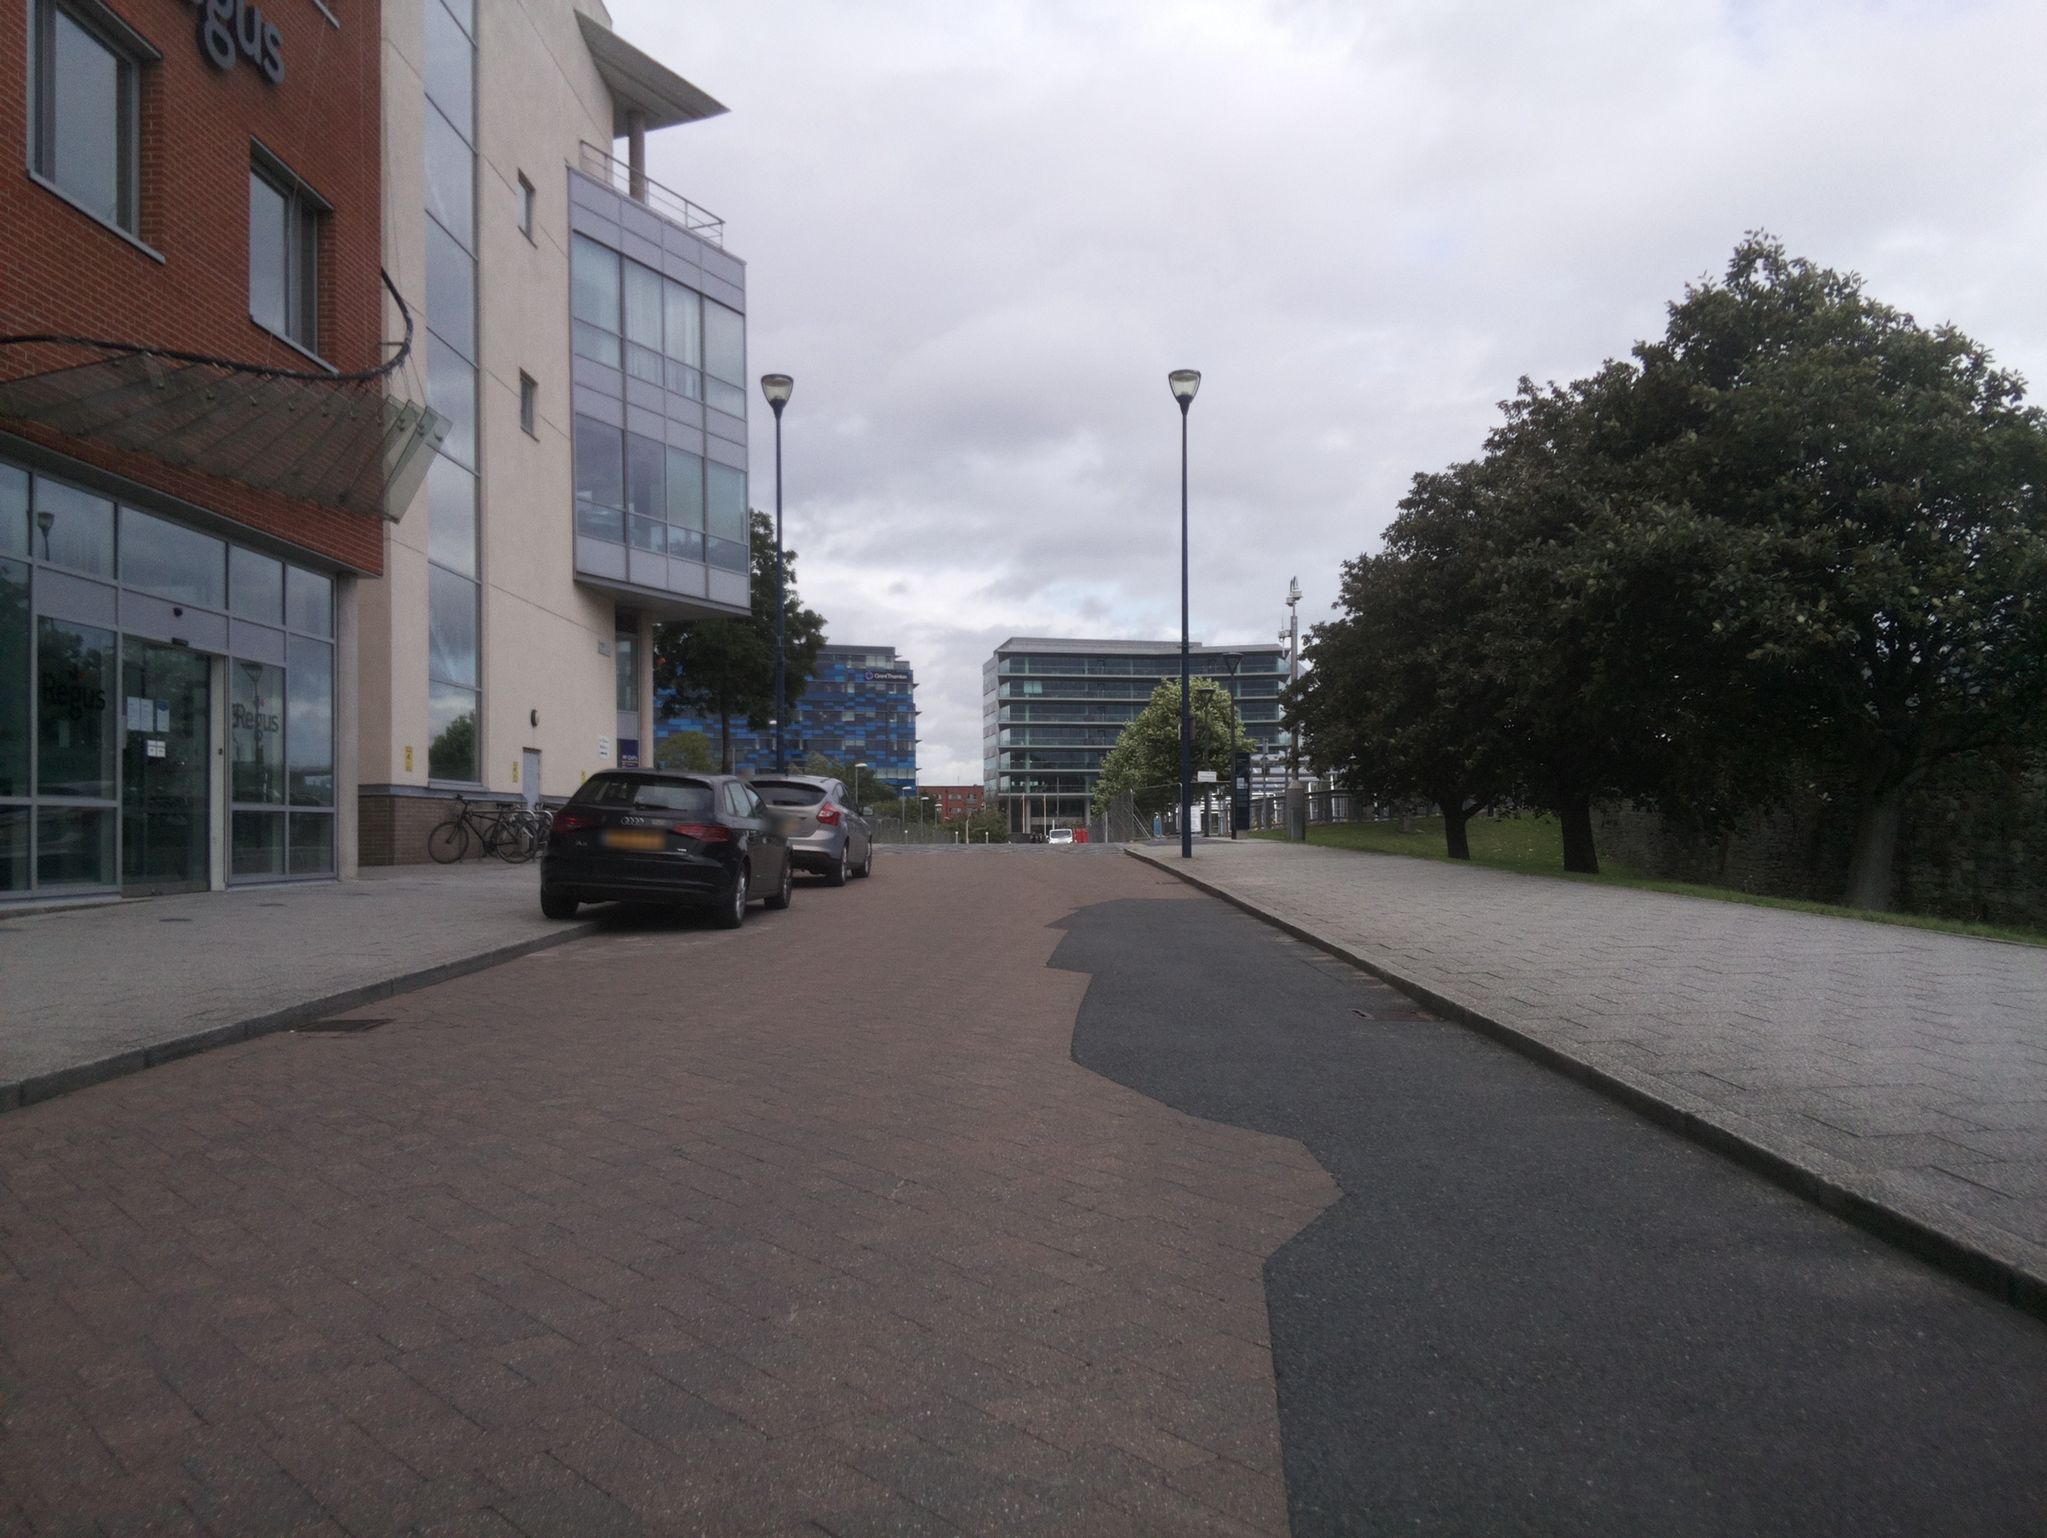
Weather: cloudy
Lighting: day
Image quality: good
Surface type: walking surface
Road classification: unclassified, living_street
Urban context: urban centre
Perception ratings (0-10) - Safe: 8.5, Lively: 8.97, Beautiful: 9.37, Boring: 2.44, Depressing: 4.93, Wealthy: 7.01